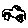
Label: car